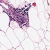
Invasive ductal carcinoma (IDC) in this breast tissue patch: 0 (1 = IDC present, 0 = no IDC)